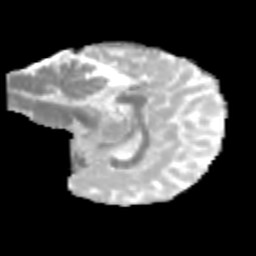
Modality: MD
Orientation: sagittal
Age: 10
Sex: male
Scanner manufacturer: siemens
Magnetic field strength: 3 T
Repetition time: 3.8 s
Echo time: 0.07 s